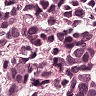
Metastatic tissue present: yes